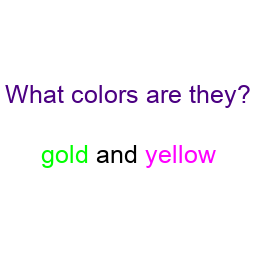
Color: lime, magenta
Color name shown: gold, yellow
Background color: white
Question text color: indigo